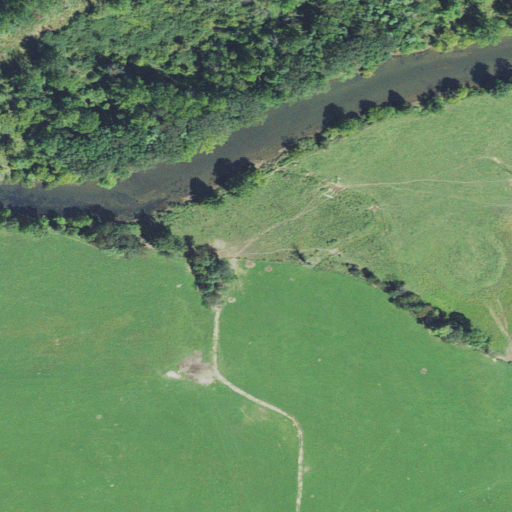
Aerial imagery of valley in West Virginia named Tygart Valley containing pasture, deciduous forest, open water, woody wetlands, mixed forest, and open development